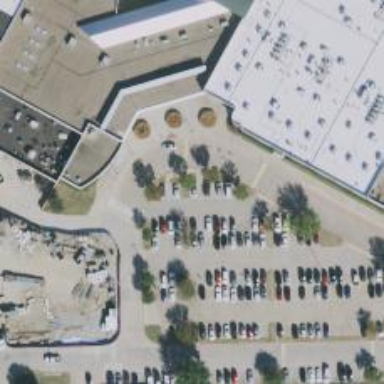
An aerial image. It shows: Parking space.